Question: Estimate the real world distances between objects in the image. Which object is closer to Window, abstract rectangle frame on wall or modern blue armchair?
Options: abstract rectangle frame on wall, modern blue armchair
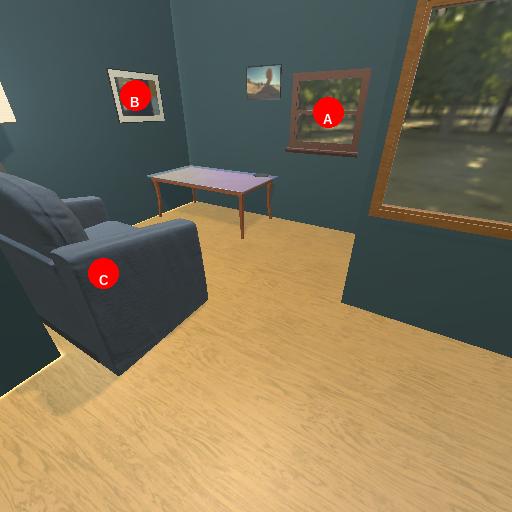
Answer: abstract rectangle frame on wall